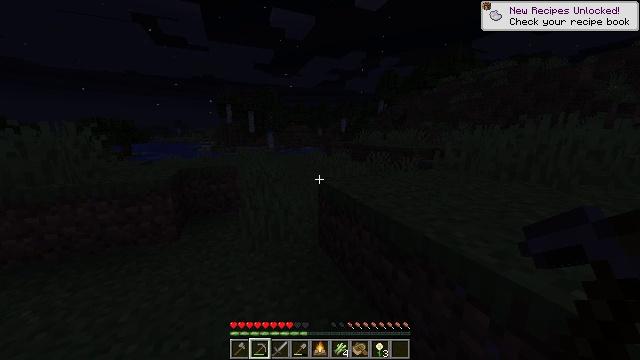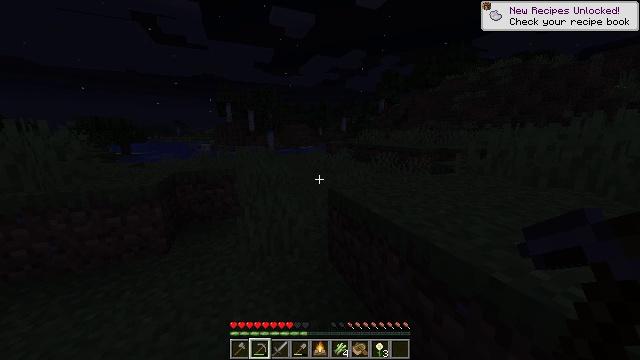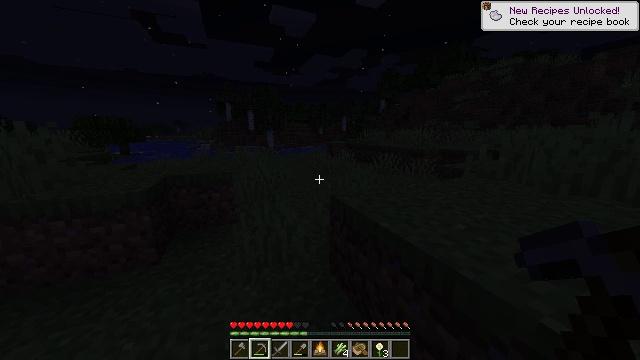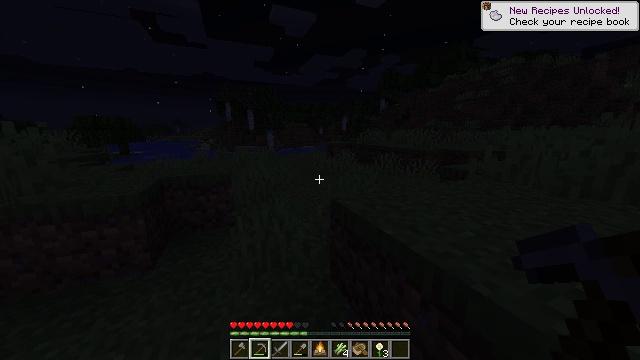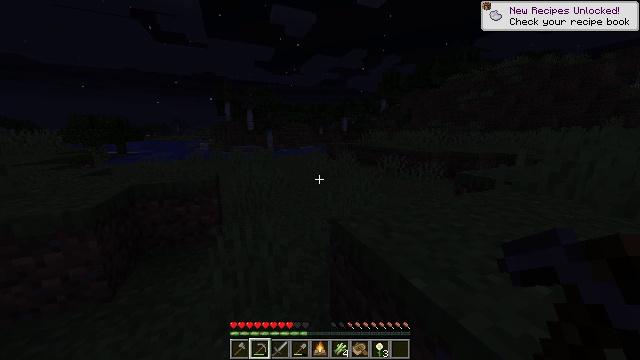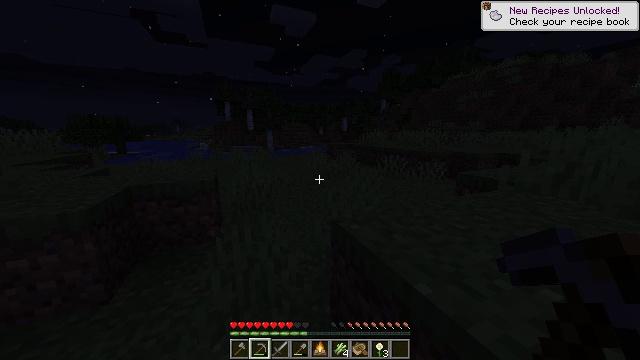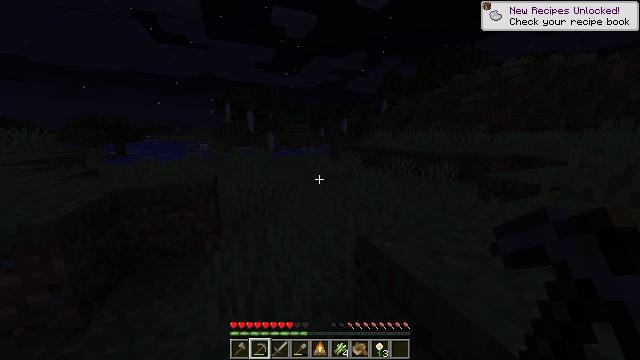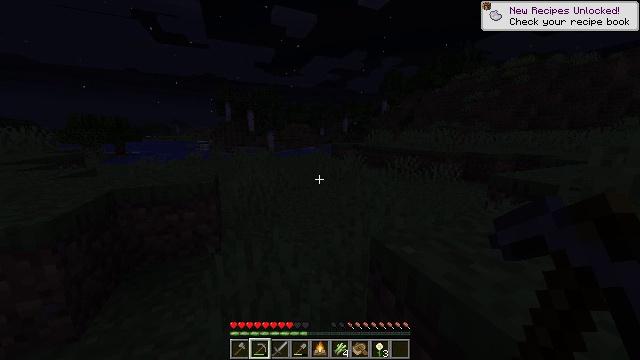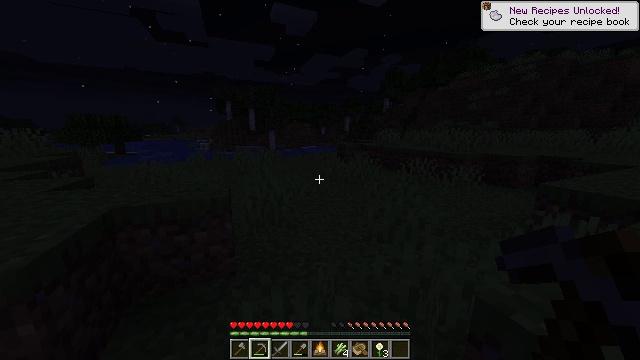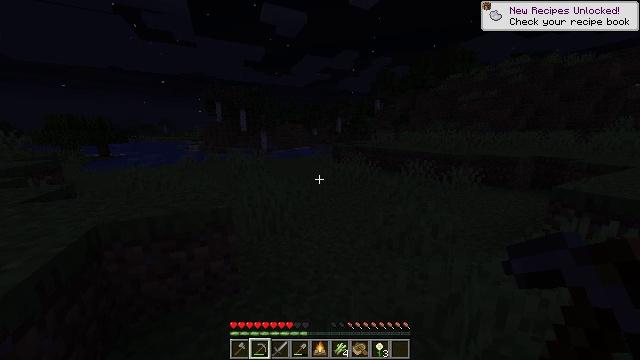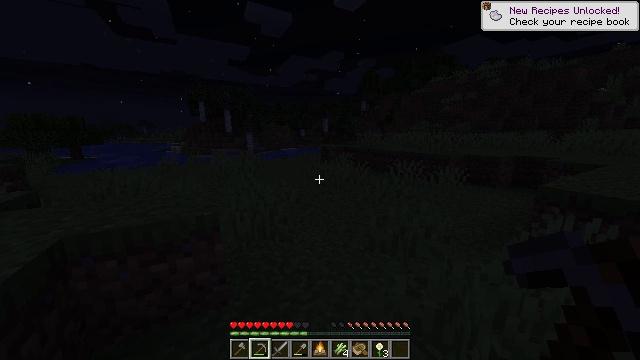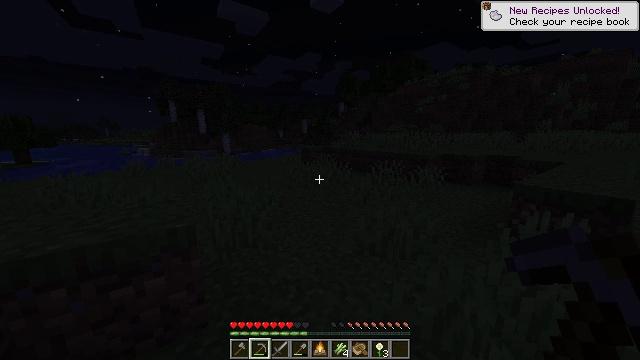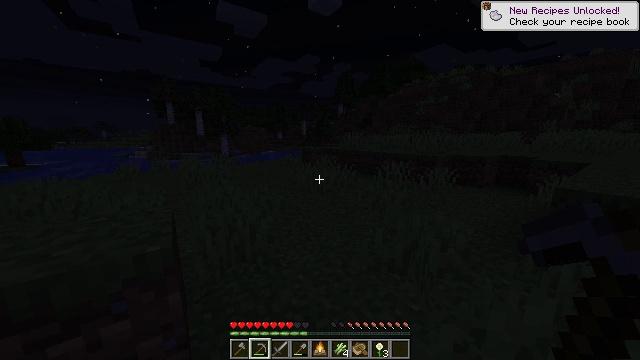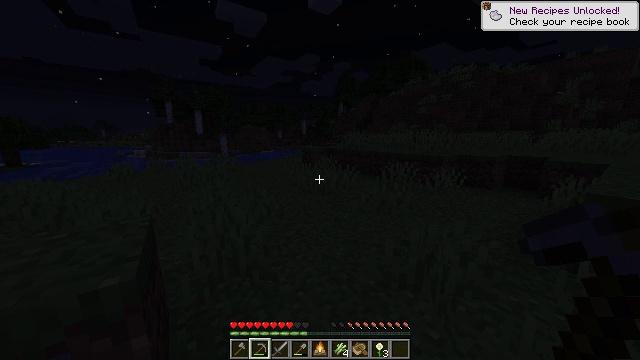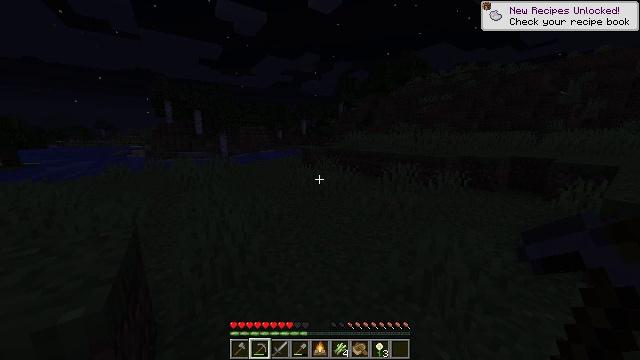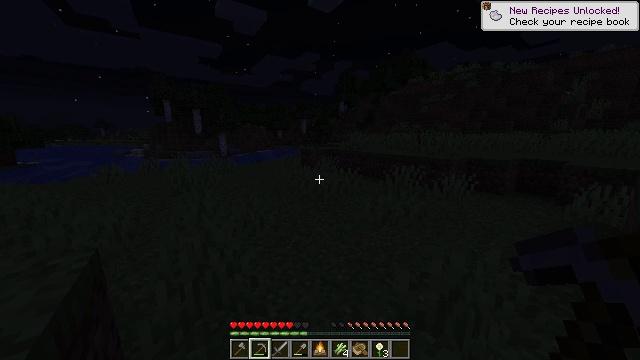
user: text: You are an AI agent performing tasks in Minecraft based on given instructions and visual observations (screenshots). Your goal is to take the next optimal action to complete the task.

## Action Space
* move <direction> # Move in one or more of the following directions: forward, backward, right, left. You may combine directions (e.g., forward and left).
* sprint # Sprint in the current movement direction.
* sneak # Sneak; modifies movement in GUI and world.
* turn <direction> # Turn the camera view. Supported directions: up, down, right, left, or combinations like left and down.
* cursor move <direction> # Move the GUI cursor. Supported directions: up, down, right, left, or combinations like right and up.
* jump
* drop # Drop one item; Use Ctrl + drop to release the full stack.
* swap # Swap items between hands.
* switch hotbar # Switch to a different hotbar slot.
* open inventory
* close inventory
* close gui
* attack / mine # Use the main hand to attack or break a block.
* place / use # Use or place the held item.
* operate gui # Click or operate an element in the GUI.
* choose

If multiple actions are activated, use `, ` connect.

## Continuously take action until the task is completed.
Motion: motion action
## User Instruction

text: drop campfire
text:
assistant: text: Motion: move forward, sprint
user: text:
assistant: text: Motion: move forward, sprint
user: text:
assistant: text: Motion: move forward, sprint
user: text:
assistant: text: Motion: move forward, sprint
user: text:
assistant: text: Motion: move forward and move left, sprint
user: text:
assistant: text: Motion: move forward and move left, sprint
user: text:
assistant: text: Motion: move forward and move left, sprint
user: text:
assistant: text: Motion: move forward and move left, sprint
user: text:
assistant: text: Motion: move forward and move left, sprint, turn right
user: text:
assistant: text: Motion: move forward, sprint, turn right
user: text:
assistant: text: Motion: move forward, sprint, turn right
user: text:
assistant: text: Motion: move forward, sprint
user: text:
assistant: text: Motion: move forward, sprint
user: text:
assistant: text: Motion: move forward, sprint
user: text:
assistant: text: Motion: move forward, sprint
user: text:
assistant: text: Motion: move forward, sprint
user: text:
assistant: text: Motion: move forward, sprint
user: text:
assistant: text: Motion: move forward, sprint
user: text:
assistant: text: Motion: move forward, sprint
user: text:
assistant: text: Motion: move forward, sprint
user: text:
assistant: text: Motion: move forward, sprint
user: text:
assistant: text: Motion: move forward, sprint
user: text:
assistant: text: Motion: move forward, sprint
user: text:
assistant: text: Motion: move forward, sprint
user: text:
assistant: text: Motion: move forward, sprint
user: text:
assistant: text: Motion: move forward, sprint
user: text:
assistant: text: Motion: move forward, sprint
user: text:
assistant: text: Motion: move forward, sprint
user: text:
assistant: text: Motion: move forward, sprint
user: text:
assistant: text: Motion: move forward, sprint